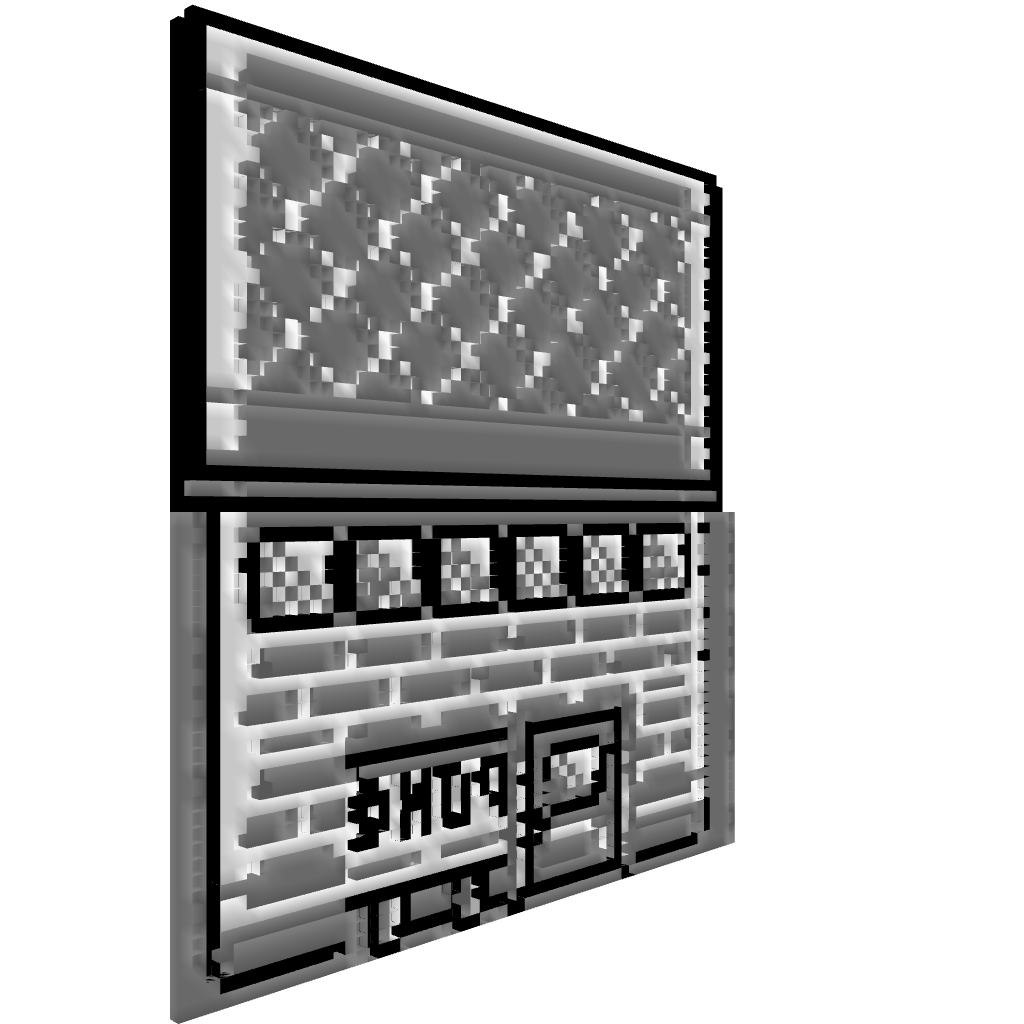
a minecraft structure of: PokéCenter 8-Bit POKÈMON RED bad low quality